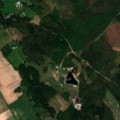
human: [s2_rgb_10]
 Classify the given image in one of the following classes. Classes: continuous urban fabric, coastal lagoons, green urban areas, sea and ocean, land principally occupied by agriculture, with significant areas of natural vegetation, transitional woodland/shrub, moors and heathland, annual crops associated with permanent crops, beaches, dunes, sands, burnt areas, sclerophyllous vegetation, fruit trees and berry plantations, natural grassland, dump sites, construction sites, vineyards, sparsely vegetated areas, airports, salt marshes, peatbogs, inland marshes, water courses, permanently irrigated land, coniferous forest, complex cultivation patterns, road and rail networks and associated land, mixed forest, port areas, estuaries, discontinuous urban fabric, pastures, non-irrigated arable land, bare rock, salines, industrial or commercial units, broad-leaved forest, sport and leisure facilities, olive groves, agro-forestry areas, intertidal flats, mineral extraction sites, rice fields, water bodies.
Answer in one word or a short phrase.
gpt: non-irrigated arable land, land principally occupied by agriculture, with significant areas of natural vegetation, coniferous forest, mixed forest